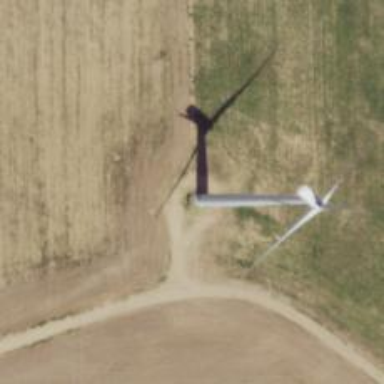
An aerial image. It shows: Wind turbine generator that utilizes wind as its source for generating electricity. It is of the horizontal axis type.